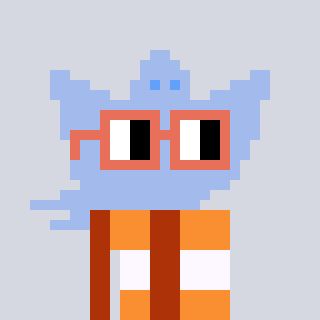
a pixel art character with square orange glasses, a ghost-B-shaped head and a hotbrown-colored body on a cool background